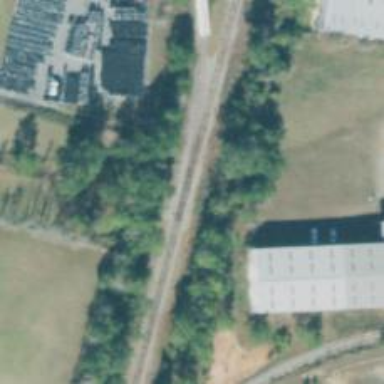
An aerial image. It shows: Railway spur junction.